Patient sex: M
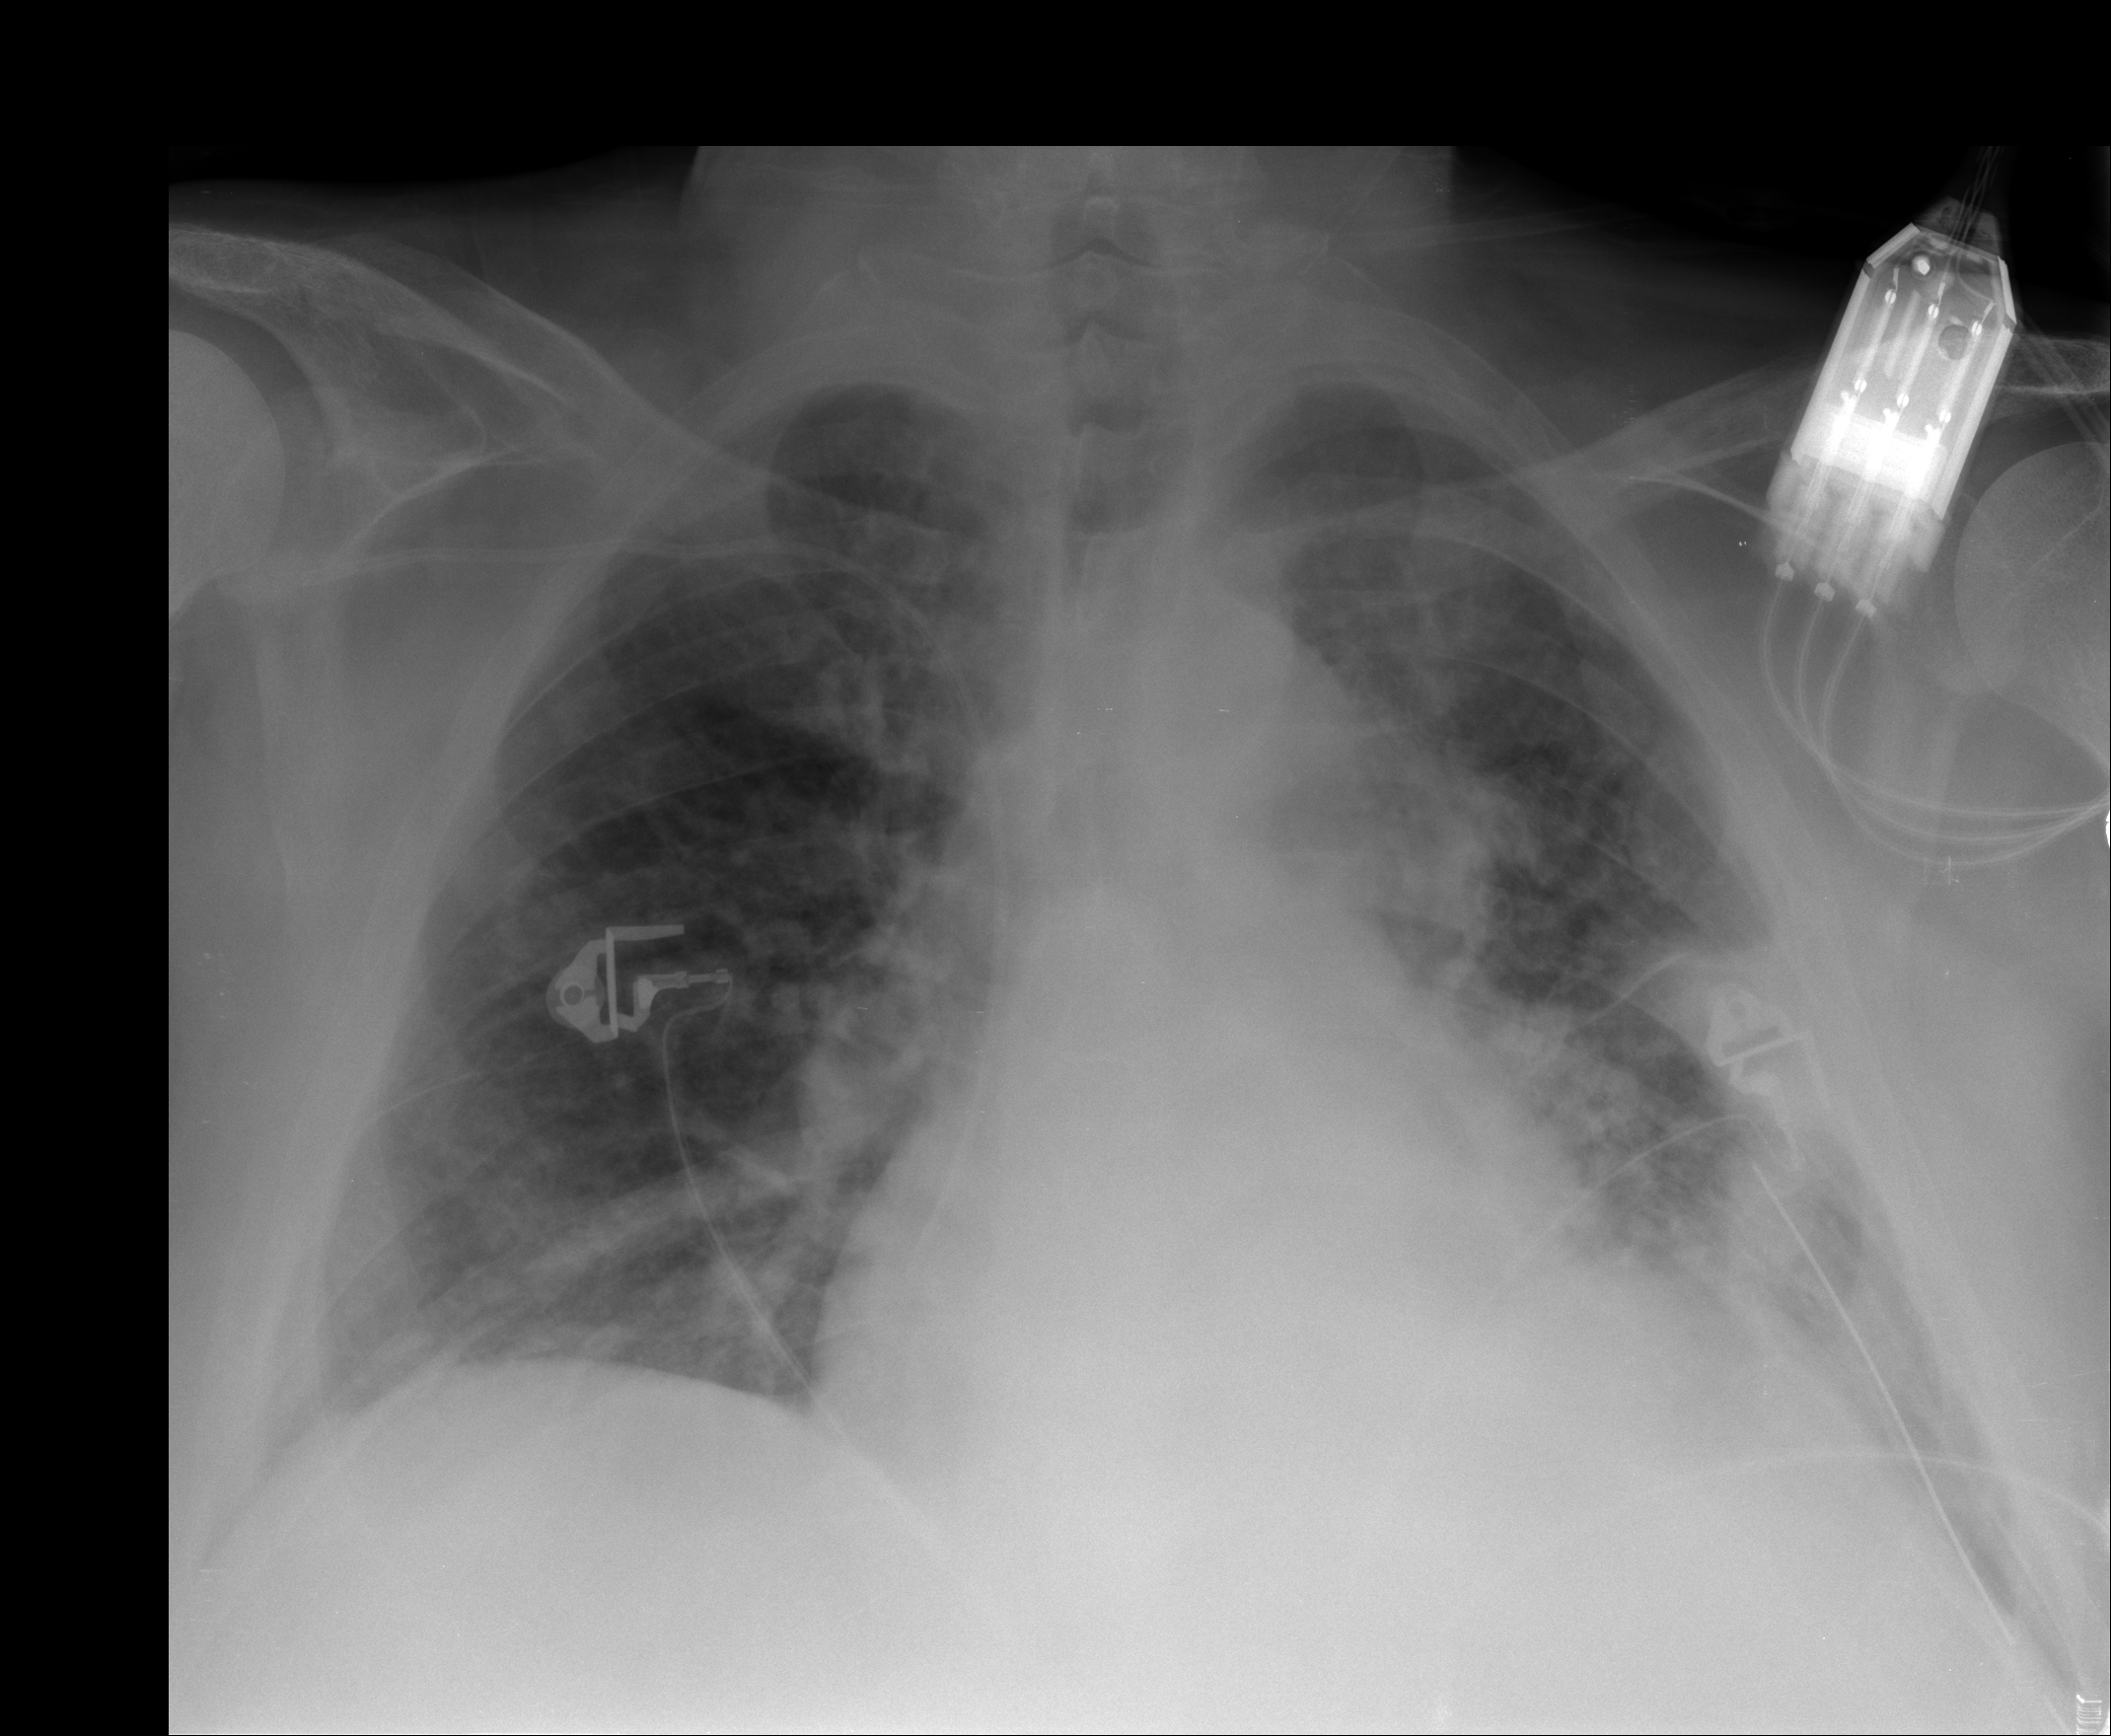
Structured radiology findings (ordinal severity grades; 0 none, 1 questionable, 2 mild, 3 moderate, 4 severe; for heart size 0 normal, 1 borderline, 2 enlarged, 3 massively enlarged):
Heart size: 2
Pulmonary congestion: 2
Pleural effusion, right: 1
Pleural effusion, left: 1
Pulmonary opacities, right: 2
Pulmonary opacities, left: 2
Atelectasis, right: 2
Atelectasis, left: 2